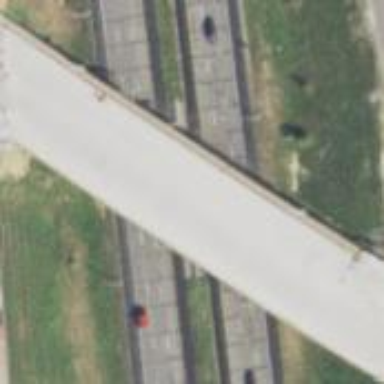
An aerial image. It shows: Man-made bridge.